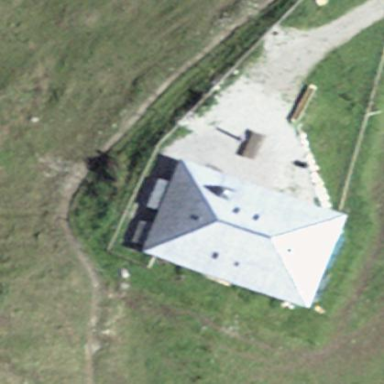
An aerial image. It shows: Building with hipped roof.